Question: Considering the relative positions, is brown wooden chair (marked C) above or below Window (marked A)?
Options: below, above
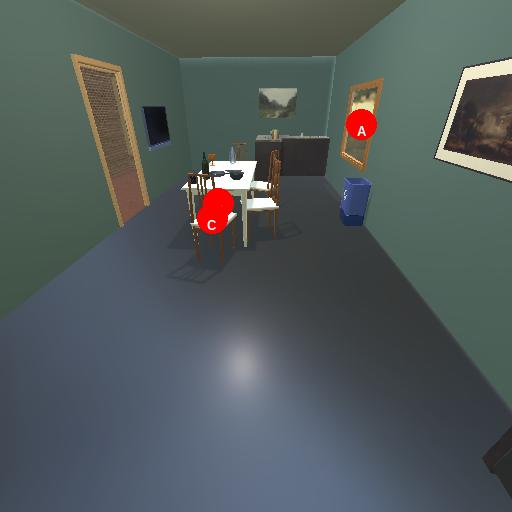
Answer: below